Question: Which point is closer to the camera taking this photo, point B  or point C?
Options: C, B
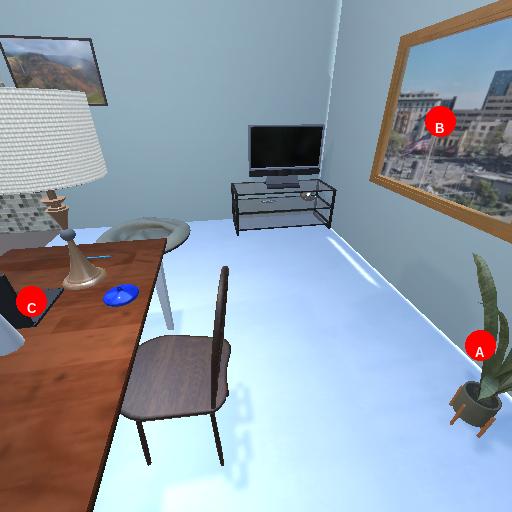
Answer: C